Field crop: maize
Growth stage: 2
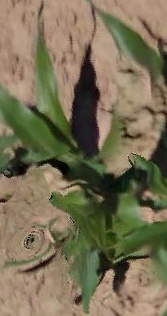
Species: maize